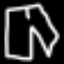
Label: pants